Question: I am trying to change tooltip value in google chart. I want to show only text field inside tooltip in my chart. But when I mouse hover on my chart it shows number and percentage. More clearly, (From image) I want to show only "Sleep" not the "7(29.2%)".Please share with me if any one have any idea.
My Jsfiddle link: <URL>
My codes are below:
'''
<html>
<head>
<script type="text/javascript" src="https://www.google.com/jsapi"></script>
<script type="text/javascript">
google.load("visualization", "1", {packages:["corechart"]});
google.setOnLoadCallback(drawChart);
function drawChart() {
var data = google.visualization.arrayToDataTable([
['Task', 'Hours per Day'],
['Work', 11],
['Eat', 2],
['Commute', 2],
['Watch TV', 2],
['Sleep', 7]
]);
var options = {
title: 'My Daily Activities',
is3D: true,
};
var chart = new google.visualization.PieChart(document.getElementById('piechart_3d'));
chart.draw(data, options);
}
</script>
</head>
<body>
<div id="piechart_3d" style="width: 900px; height: 500px;"></div>
</body>
</html>
'''
Image:

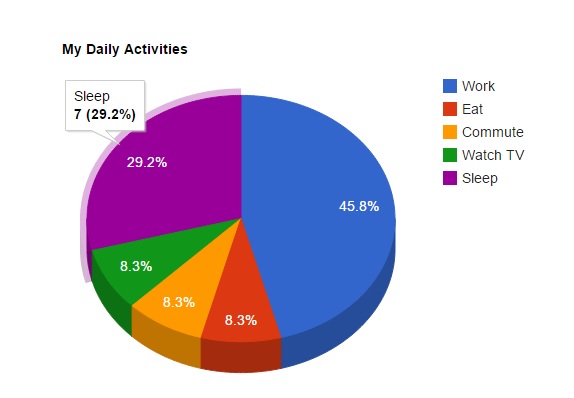
Answer: No standard way to do it, you can only choose slice text. You could do a workaround this way though:
'''
var options = {
title: 'My Daily Activities',
is3D: true,
tooltip: { isHtml: true }
};
var chart = new google.visualization.PieChart(document.getElementById('piechart_3d'));
google.visualization.events.addListener(chart, 'onmouseover', function(hover){
if(hover){
$('.google-visualization-tooltip-item:eq(1)').remove() // remove the other info
}
})
chart.draw(data, options);
'''
Be sure to add the 'tooltip: { isHtml: true }' for it to work
Here is working fiddle: <URL>